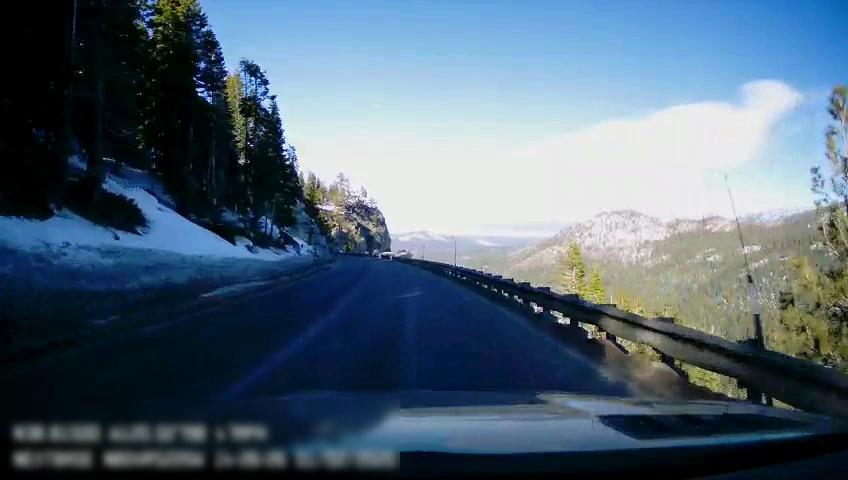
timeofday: Day
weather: Snowy
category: Drivable Space
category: Lanes | Current Lane